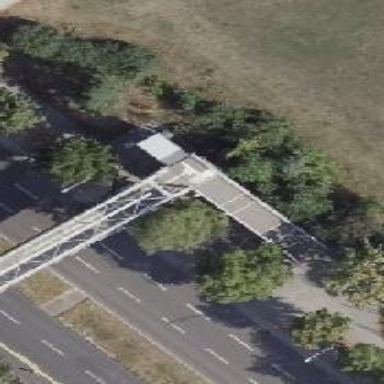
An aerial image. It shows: Asphalt surface bridge with ramp.